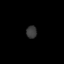
Tissue: lung
Cell type: Epithelial cells
Senescence score: 0.1902
Nuclear area (px): 128
Mean DAPI intensity: 57.539